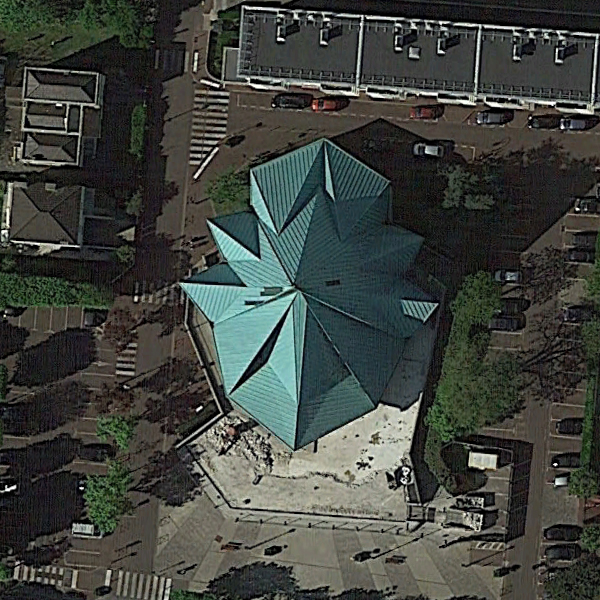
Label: Center